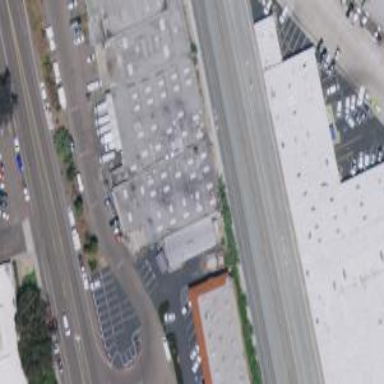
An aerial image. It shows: Industrial building.